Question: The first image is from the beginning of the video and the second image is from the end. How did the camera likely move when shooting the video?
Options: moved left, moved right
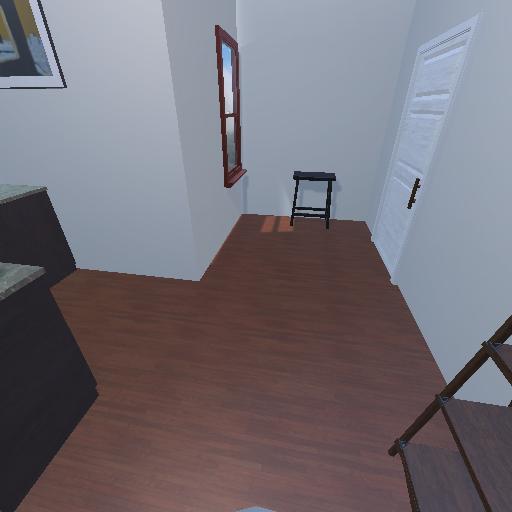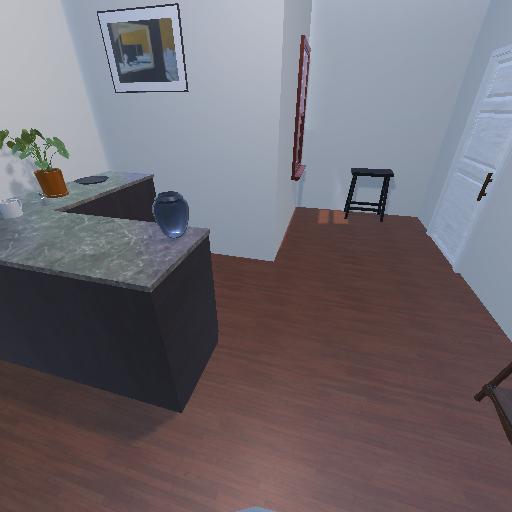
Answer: moved left